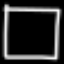
Label: square